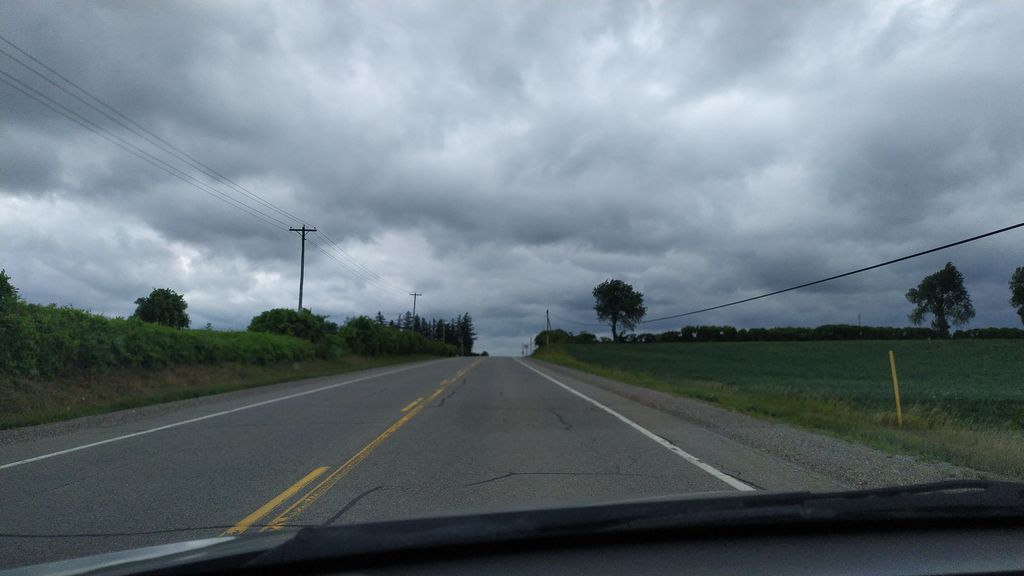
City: kitchener-waterloo